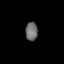
Tissue: prostate
Cell type: T cells
Senescence score: 0.7265
Nuclear area (px): 220
Mean DAPI intensity: 109.168